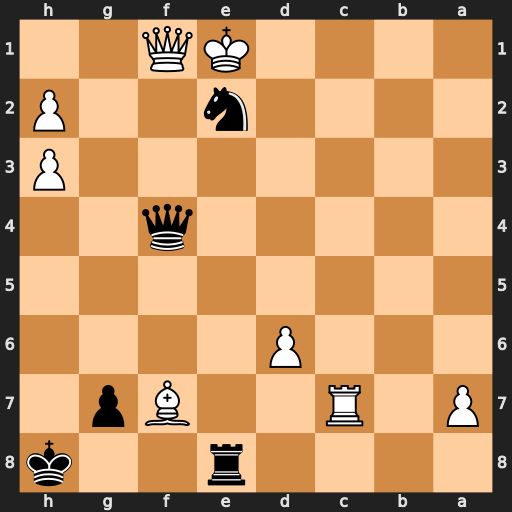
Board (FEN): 4r2k/P1R2Bp1/3P4/8/5q2/7P/4n2P/4KQ2
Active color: b
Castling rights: -
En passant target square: -
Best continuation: Nc3+ Re7 Rxe7+ dxe7 Qe3+ Qe2 Qxe2#